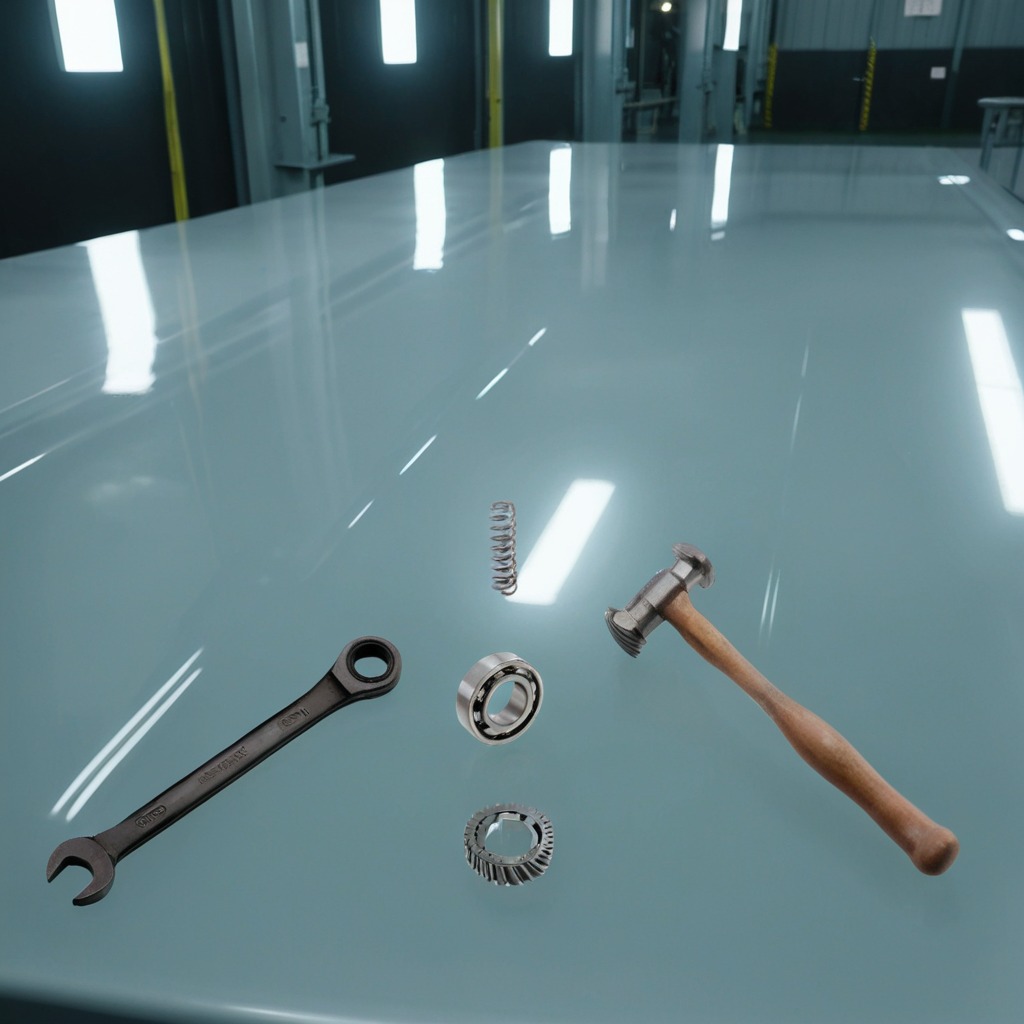
A ball bearing, a gear, a hammer, a coiled metal spring, and a wrench are lying on the table.